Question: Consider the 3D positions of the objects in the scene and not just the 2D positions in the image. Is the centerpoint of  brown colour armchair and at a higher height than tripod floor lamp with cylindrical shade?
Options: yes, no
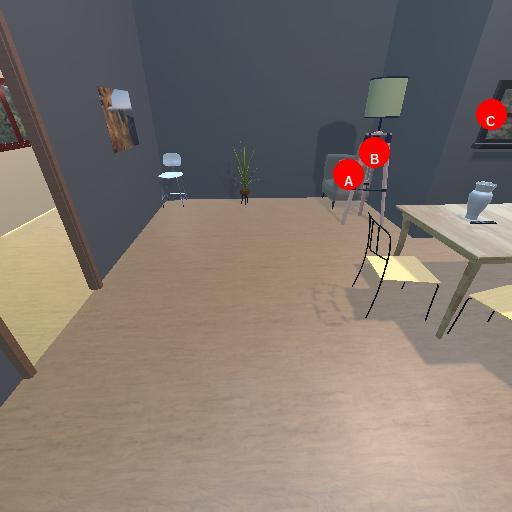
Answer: yes